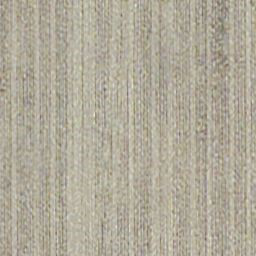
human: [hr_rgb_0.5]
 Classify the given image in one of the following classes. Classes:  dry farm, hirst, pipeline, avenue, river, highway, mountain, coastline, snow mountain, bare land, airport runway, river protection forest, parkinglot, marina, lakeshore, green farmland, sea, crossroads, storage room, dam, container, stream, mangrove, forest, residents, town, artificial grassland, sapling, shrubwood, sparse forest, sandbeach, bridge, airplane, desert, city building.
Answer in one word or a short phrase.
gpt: dry farm